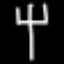
Label: fork